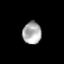
Tissue: skin
Cell type: Epithelial cells
Senescence score: 0.2469
Nuclear area (px): 406
Mean DAPI intensity: 171.126